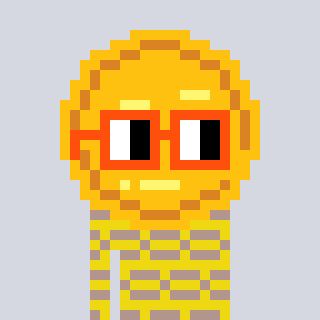
a pixel art character with square orange glasses, a medal-shaped head and a yellow-colored body on a cool background